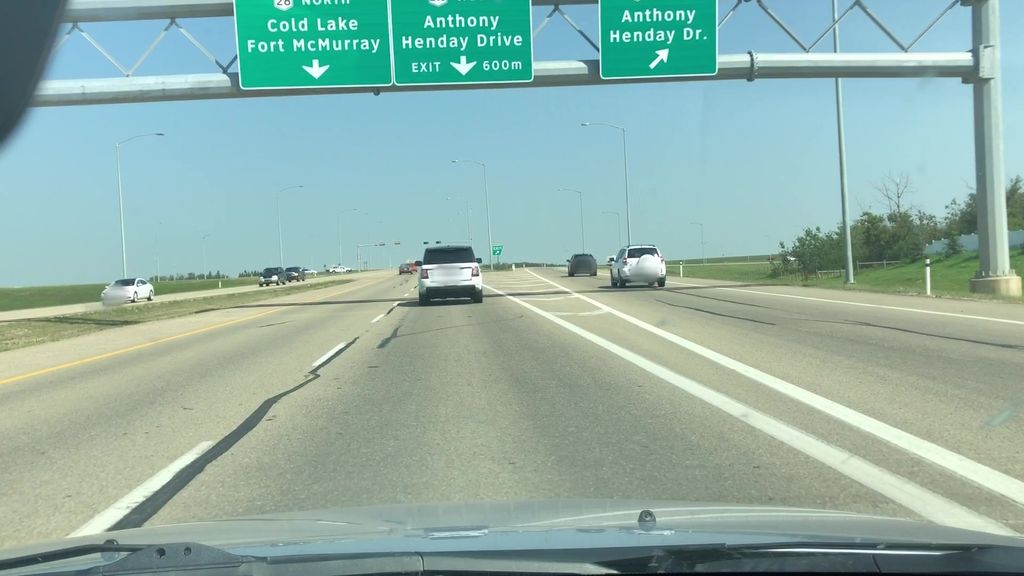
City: edmonton